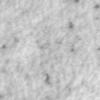
Label: no_change